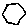
Label: hexagon